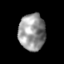
Tissue: skin
Cell type: Epithelial cells
Senescence score: 0.2844
Nuclear area (px): 954
Mean DAPI intensity: 148.81